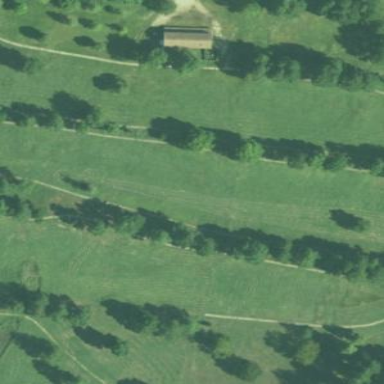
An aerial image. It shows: Scenic golf fairway.